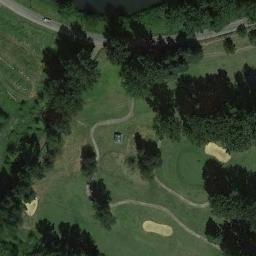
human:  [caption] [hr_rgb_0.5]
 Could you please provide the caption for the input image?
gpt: Many trees are near the golf course .

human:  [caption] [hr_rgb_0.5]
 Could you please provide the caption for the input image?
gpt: There are two large bunkers and two paths .

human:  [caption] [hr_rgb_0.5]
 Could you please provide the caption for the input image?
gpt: There are a few bunkers and a few paths on the large green lawn on the golf course and many trees .

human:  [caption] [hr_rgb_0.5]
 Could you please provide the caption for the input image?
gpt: The golf course has some fairways, Roads, Barrier trees and three sandpits .

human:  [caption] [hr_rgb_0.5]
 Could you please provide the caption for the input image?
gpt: There are three bunkers and many trees on the golf course .